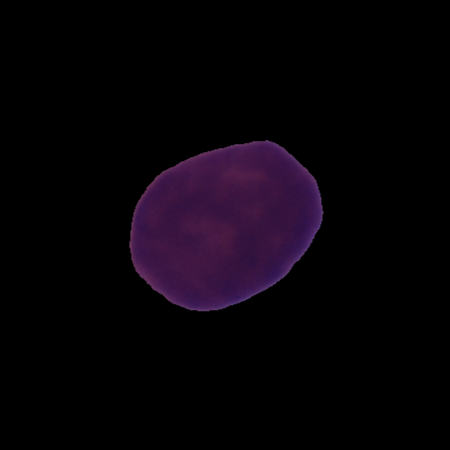
Label: cancer